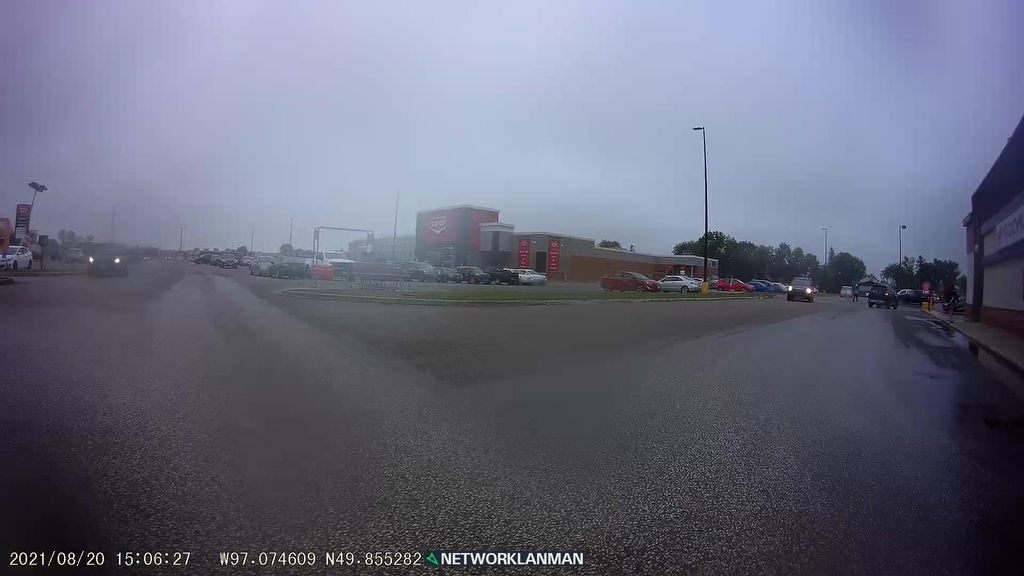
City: winnipeg